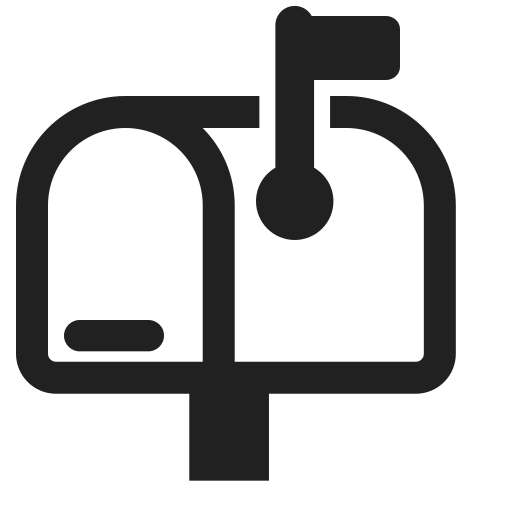
closed mailbox with raised flag high contrast